Question: I have a UITableViewCell with a few different icons that can be shown in different combinations. Here is an example:

In this case, there are 4 different combinations:
1. all 3 elements are showing on screen (as shown in image) -> in this case, all the elements are equally spaced from each other
2. two out of the 3 elements are showing -> in this case, the two element should occupy the space more elegantly, so that contentView to firstIcon, firstIcon to secondIcon, and secondIcon and bottom of contentView should all be equally spaced
3. one of the 3 elements are showing -> in this case, the one element should be centered on screen
4. none of the elements are showing
I'm trying to figure out how to layout the constraints in this case, ideally without having to do this in code with removing and adding all these constraints at run-time while a tableview is scrolling, which might make the scrolling jerky.
Is there a way I can get this to work at design-time? Perhaps by putting some constraint to vertically center each image as much as possible, and only have it resist if there are other elements. The missing elements could be 'hidden' or removed from the contentView altogether (whichever works best).
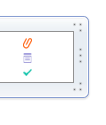
Answer: I don't think your design-time solution will work. There aren't constraints you can specify like that - hidden views participate in layout, and if you're removing views, then you're removing constraints.
Don't assume that constraint updating will give you a performance problem - do it the simplest way first, then measure.
In this case the simplest way is probably to use a container view to hold your three icons. This can be pinned to the top and bottom of the cell, and at the correct distance from the right edge. These constraints won't change.
All three image views can be added to this container. Horizontally, they don't need constraints - they can default to zero on the x axis and will have an intrinsic width.
Depending on the cell content, you'd then set each image view to visible or not, remove the constraints on the container view and then add the new ones to give vertical position. The simplest set of constraints would be using multipliers on the container view's bottom. You'd constrain the center Y of each visible image view to the appropriate multiplier - if there was only one visible, multiplier 0.5, if there were two, 0.33 and 0.66, and for all three, 0.25, 0.5 and 0.75.
This isn't a complex set of constraints and I'd be surprised if it caused scrolling problems.